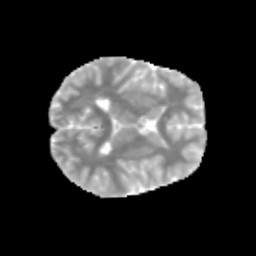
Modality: MD
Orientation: axial
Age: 12
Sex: female
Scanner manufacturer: siemens
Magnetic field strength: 3 T
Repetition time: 3.8 s
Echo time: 0.07 s